A scalogram of one vibration snapshot from a rotating bearing is shown, computed with a continuous wavelet transform. Diagnose the bearing from this image, choosing from: normal, inner_race, outer_race, ball.
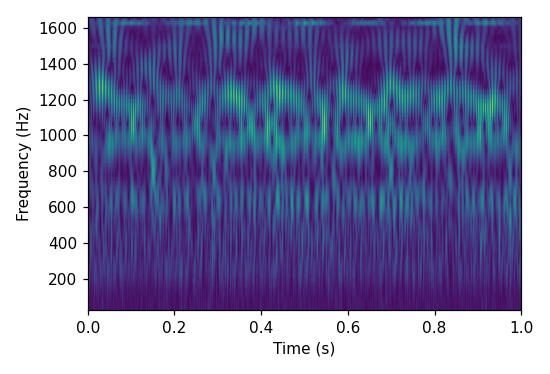
Answer: outer_race